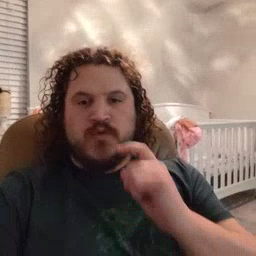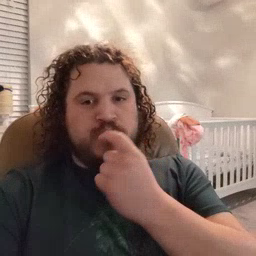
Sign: tooth